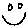
Label: smiley face